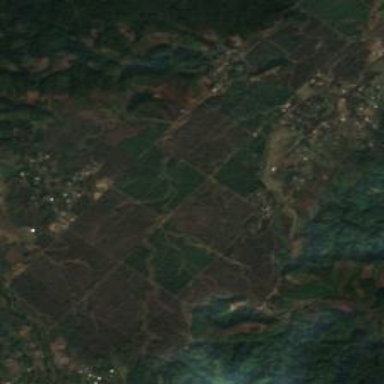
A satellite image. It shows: Orchard filled with tea plants.